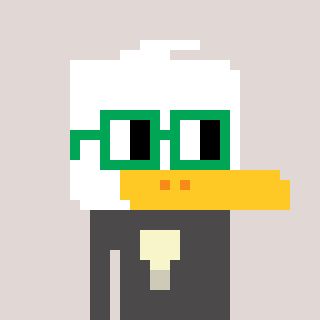
a pixel art character with square green glasses, a duck-shaped head and a grayscale-colored body on a warm background